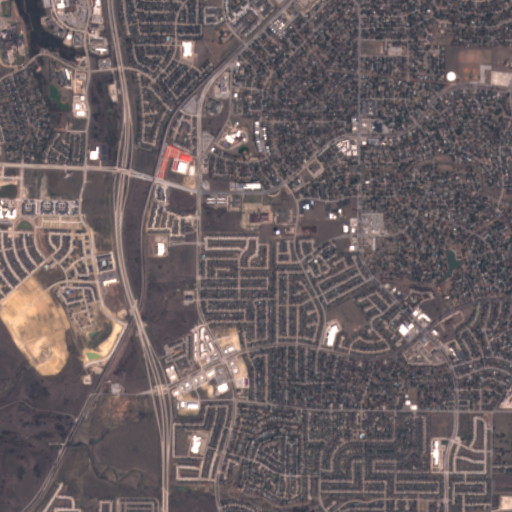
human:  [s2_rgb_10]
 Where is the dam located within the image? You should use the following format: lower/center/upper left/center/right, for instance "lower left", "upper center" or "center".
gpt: The dam is located in the center right of the image.
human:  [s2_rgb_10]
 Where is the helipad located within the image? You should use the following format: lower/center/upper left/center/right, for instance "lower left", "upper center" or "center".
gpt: The helipad is located in the upper left of the image.
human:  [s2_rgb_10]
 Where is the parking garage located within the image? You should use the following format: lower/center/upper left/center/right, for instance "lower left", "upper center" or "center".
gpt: The parking garage is located in the upper left of the image.
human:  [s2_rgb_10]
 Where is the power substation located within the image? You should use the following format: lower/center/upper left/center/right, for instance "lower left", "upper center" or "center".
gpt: The power substation is located in the upper center of the image.
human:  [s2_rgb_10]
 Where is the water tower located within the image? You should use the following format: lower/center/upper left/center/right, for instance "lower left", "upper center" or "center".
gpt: The water tower is located in the center of the image.
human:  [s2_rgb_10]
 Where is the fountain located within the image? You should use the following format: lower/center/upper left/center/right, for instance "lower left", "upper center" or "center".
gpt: The fountain is located in the upper left of the image.
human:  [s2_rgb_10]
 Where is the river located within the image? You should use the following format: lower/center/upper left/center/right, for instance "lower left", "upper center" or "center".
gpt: The river is located in the upper left of the image.
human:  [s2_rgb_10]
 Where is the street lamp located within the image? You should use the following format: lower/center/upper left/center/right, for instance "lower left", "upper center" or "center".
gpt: The street lamp is located in the upper left of the image.
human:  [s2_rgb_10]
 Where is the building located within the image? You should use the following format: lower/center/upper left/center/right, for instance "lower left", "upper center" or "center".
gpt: There is no building in the image.